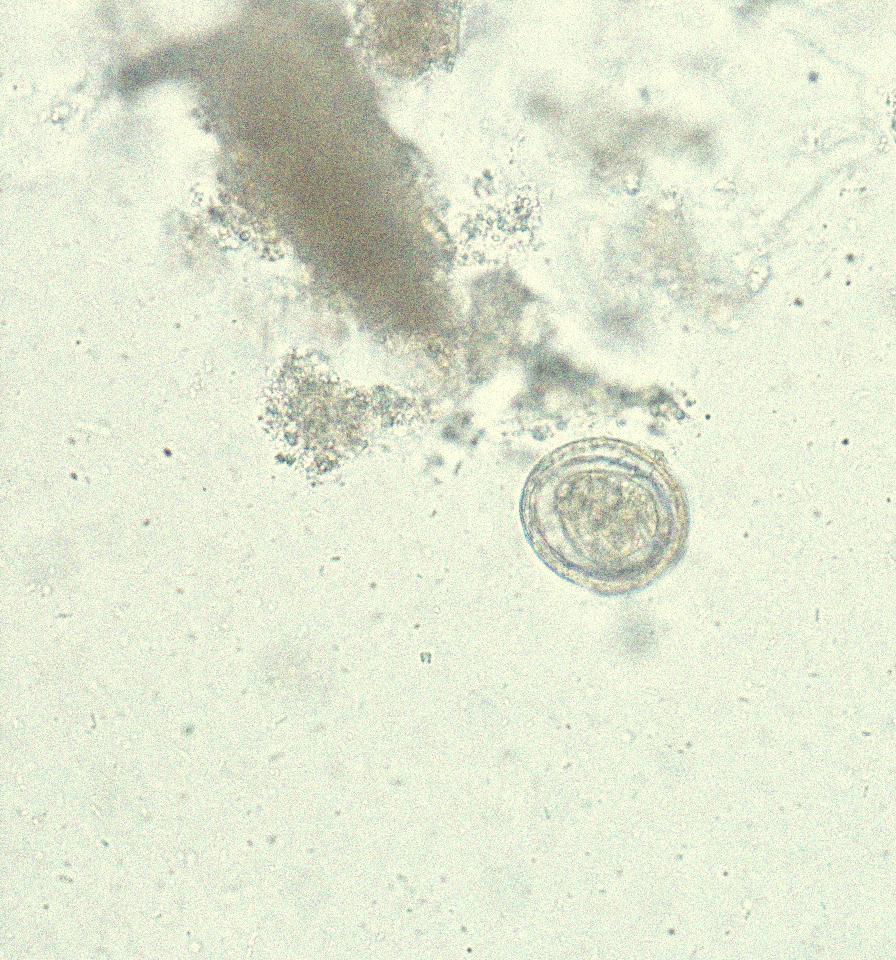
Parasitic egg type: Hymenolepis nana